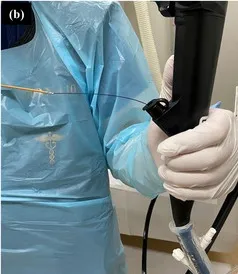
Balloon-assisted endoscopy (BAE) using therapeutic colonoscope and overtube. (c) A therapeutic colonoscope with an overtube was then inserted without loop reformation around the guidewire, the entire overtube was inserted, and the balloon was fixed in the ascending colon.
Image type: medical_photograph (other_medical_photograph)